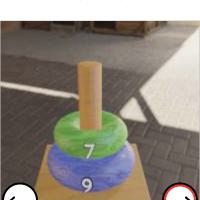
Task: sum
Answer: 16